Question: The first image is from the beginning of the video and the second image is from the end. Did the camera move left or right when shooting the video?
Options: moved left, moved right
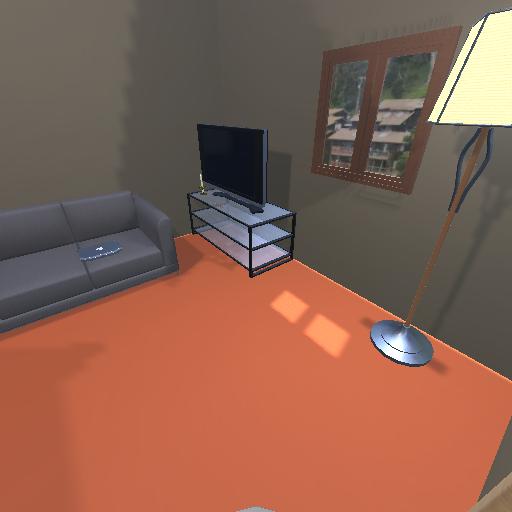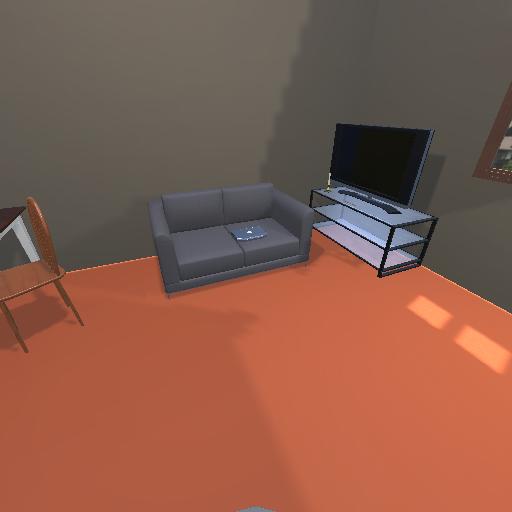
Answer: moved left